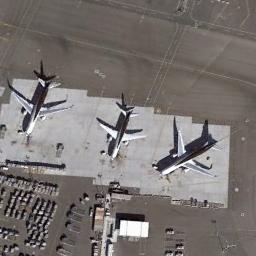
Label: airplane